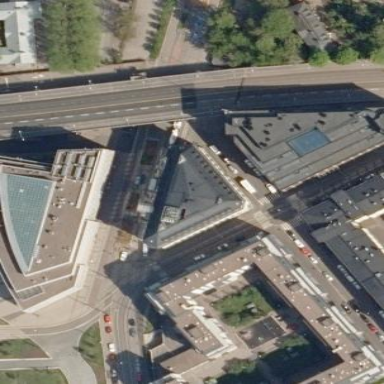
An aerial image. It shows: Commercial building with black metal roof in mansard shape.